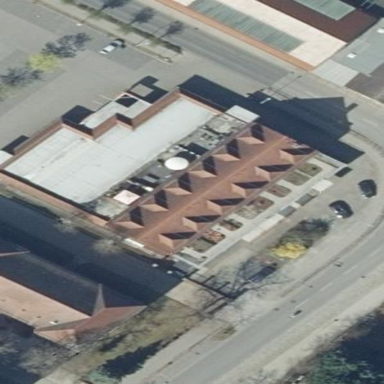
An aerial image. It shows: Supermarket building.